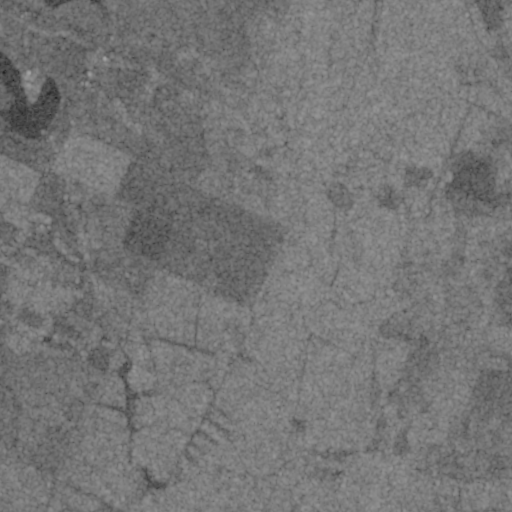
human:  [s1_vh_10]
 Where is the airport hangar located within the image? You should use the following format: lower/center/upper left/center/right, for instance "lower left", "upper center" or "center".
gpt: The airport hangar is located in the upper left of the image.
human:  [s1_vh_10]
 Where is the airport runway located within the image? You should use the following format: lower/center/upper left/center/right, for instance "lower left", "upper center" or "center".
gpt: The airport runway is located in the upper left of the image.
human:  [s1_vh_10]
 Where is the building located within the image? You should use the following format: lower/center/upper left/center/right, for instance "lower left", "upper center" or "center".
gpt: The building is located in the upper left of the image.
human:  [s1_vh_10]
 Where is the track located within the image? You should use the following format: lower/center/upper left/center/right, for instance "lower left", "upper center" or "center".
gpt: There is no track in the image.

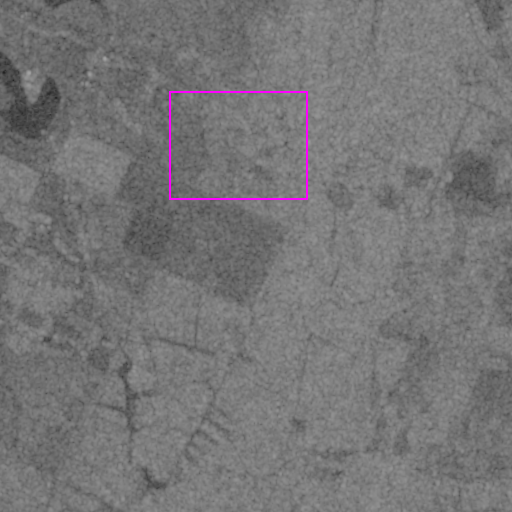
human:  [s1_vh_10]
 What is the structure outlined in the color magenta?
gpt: There is no magenta outline.
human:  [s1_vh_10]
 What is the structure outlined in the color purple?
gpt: There is no structure outlined in purple.